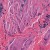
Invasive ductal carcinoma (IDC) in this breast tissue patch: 1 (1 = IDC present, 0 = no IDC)